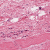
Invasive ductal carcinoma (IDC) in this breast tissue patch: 0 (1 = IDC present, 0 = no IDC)